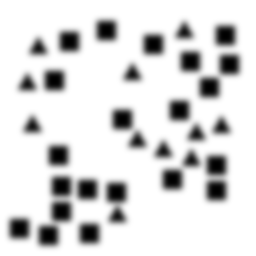
Squares: 21
Triangles: 11
Stars: 0
Total shapes: 32